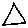
Label: triangle